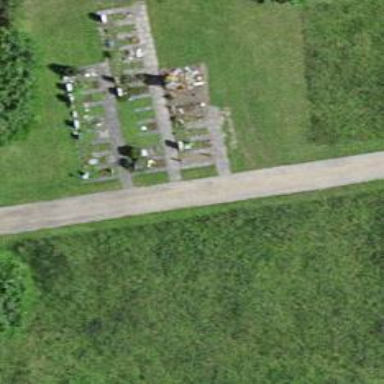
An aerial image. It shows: Graveyard.